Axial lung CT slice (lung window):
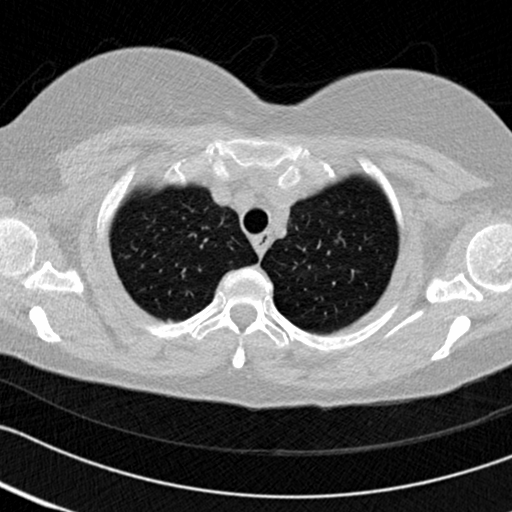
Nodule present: no